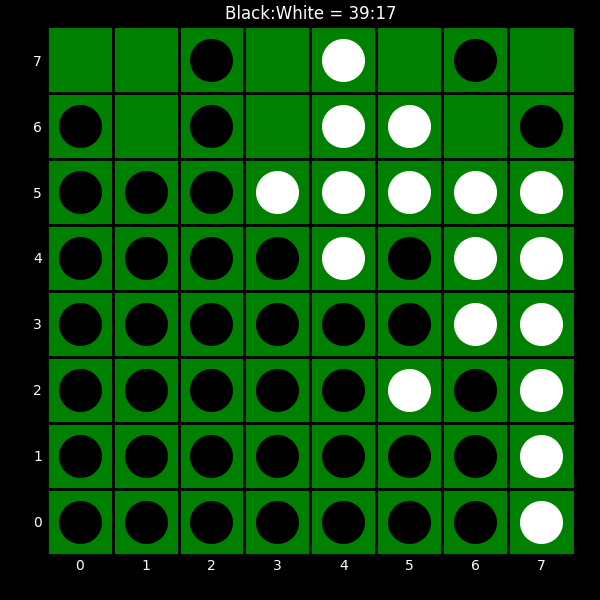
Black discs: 39
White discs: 17